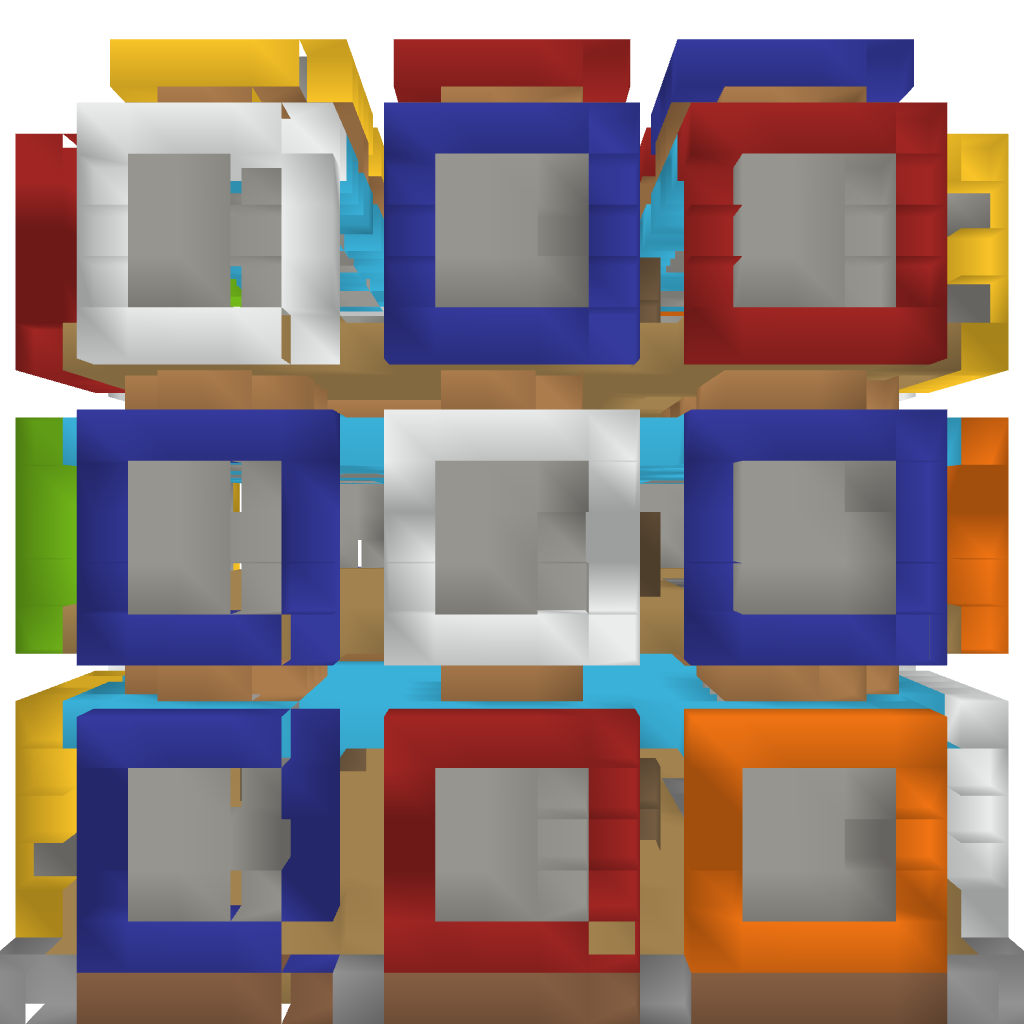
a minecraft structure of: Especial Modern Building #1 - Magic Cube